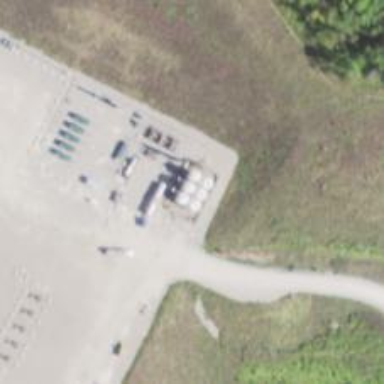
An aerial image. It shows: Storage tank with man-made structure.